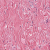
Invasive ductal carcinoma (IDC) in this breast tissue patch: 0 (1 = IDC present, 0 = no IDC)